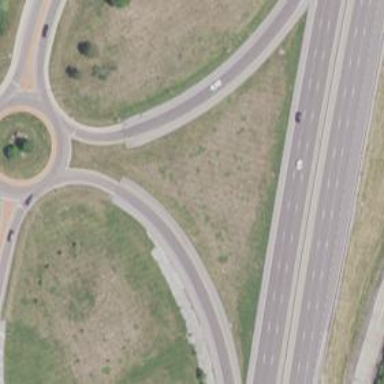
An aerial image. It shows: Trunk link highway.